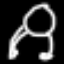
Label: frog